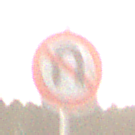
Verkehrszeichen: VerbotWenden
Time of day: SunriseSunset
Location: Outdoor (Nature)
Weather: Clear
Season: NotSpecified
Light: Natural